Aerial crown-view tile of a tropical tree (Barro Colorado Island, Panama), acquired 20250616:
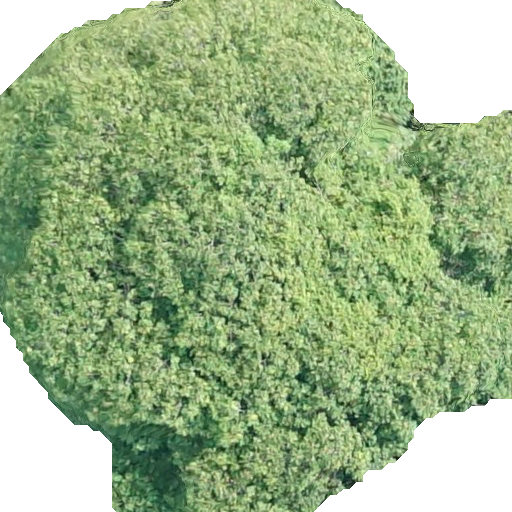
Species: Dipteryx oleifera
GBIF accepted scientific name: Dipteryx oleifera
Crown area: 343.905 m²